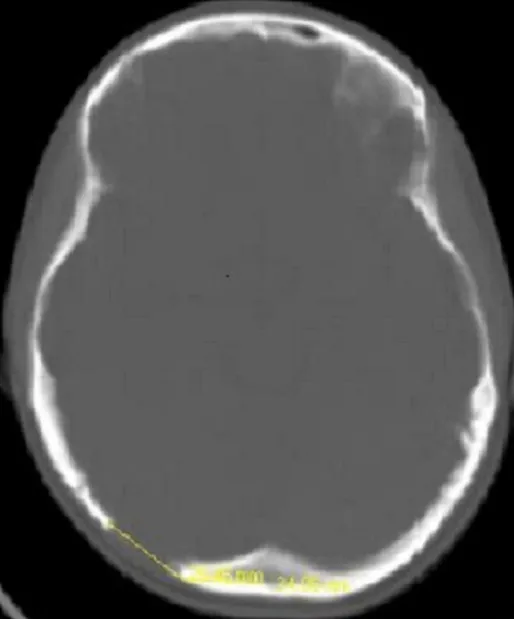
Cranial bone CT image of 3x3 cm bone defect on right occipital bone.
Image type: radiology (ct)